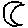
Label: moon